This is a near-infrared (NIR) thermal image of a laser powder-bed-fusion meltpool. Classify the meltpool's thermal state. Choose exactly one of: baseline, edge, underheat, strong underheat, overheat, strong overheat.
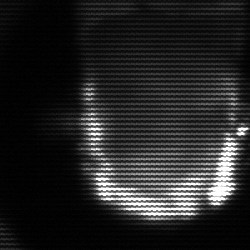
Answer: baseline